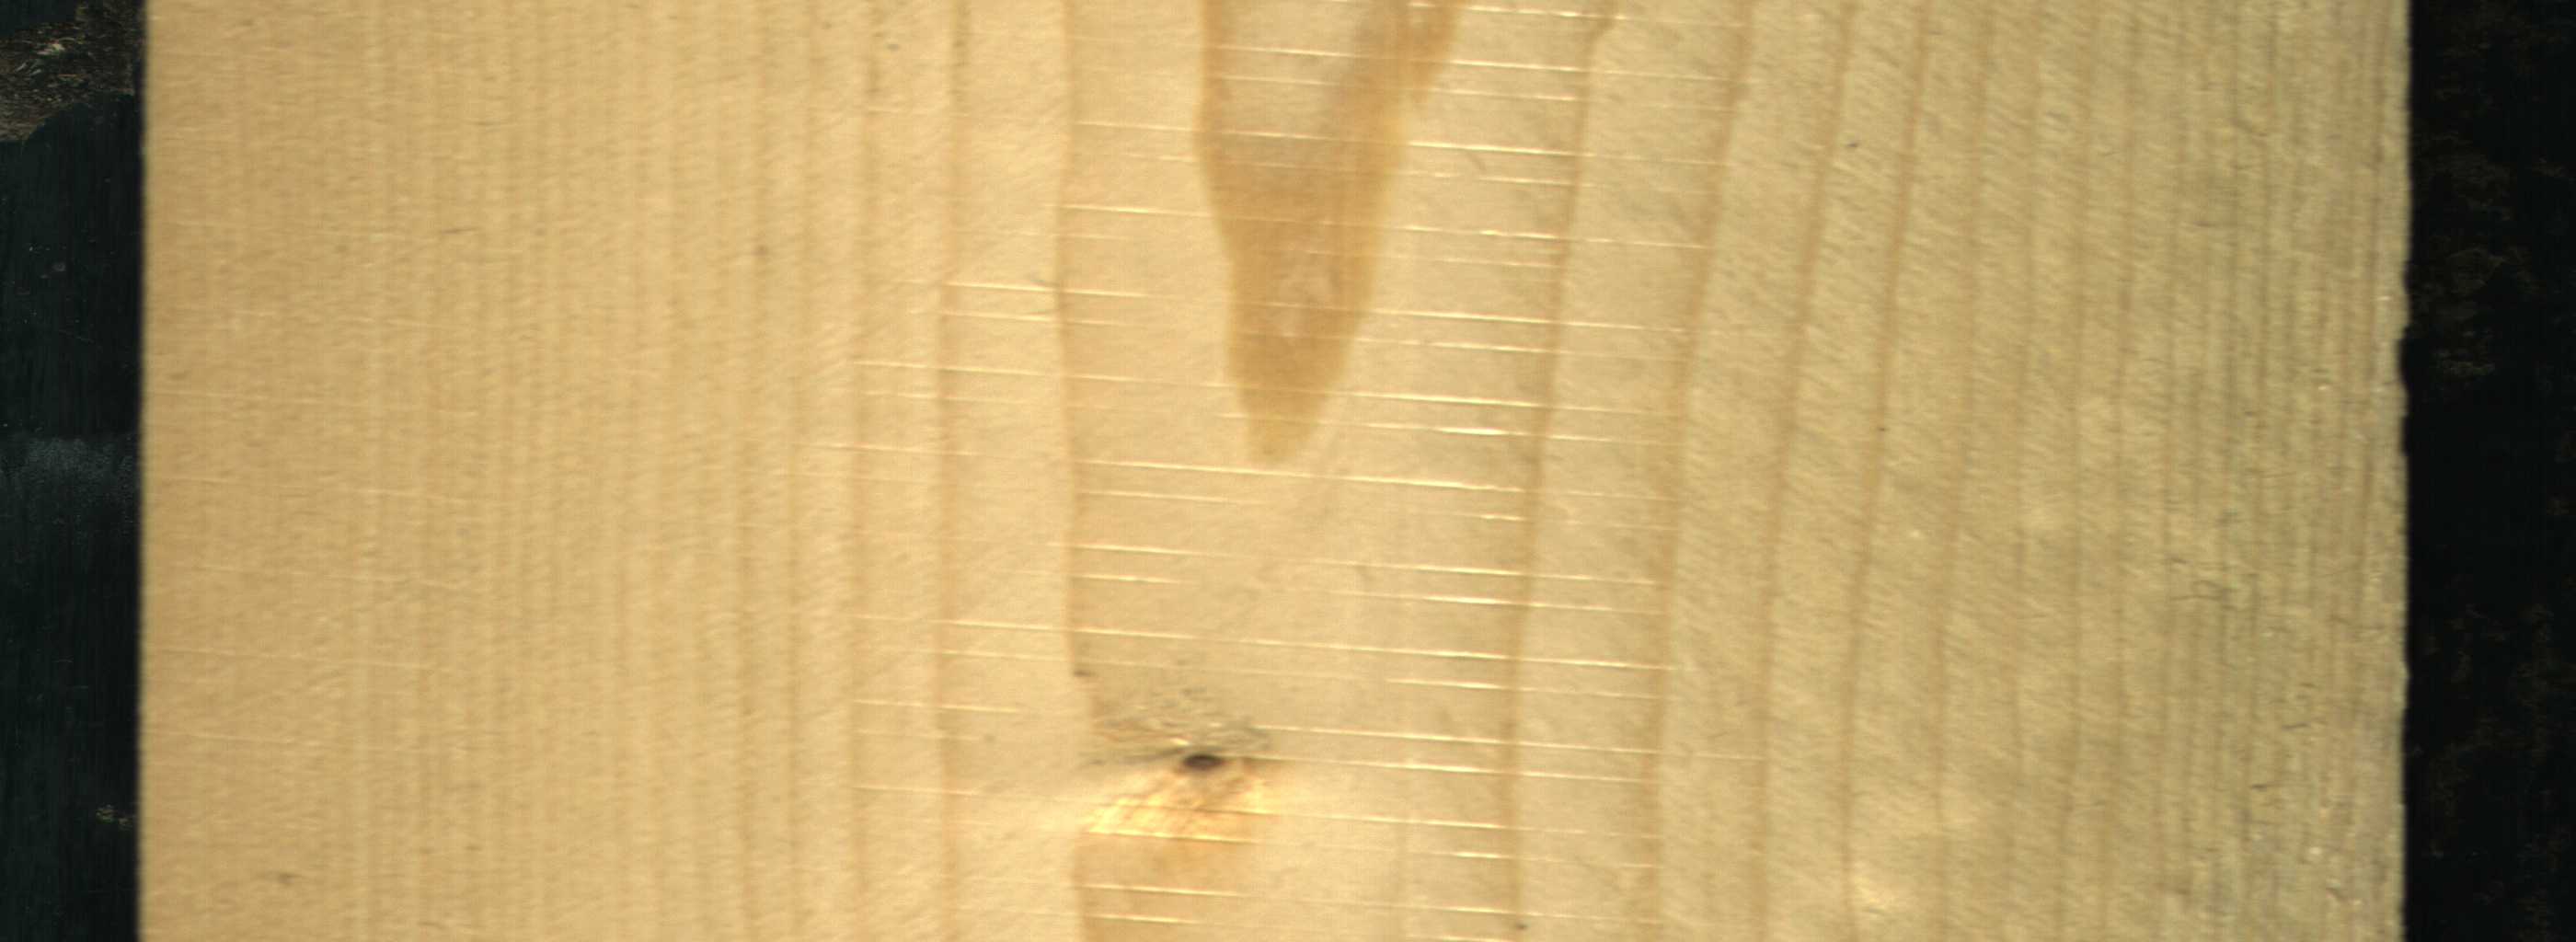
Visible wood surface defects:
Live_Knot